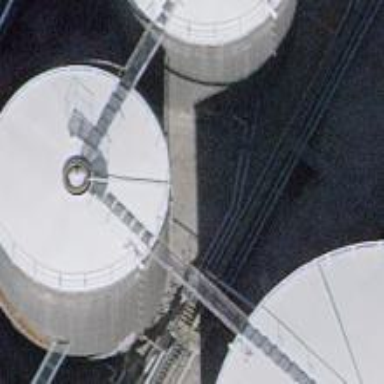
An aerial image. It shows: Silo.